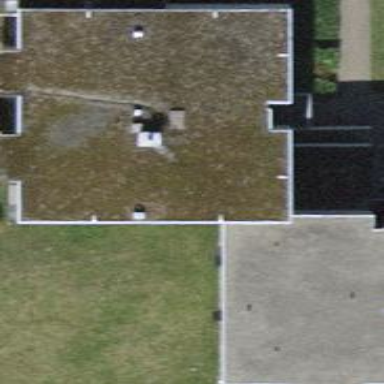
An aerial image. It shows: Modern apartment building with flat roof design.